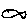
Label: fish